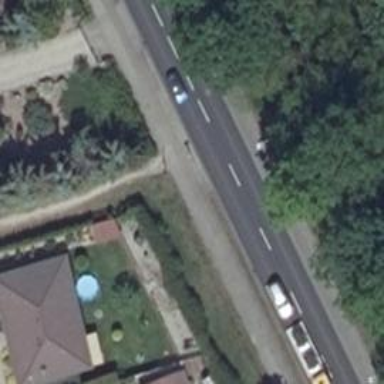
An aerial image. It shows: Platform for public transport. The platform is located by the road.